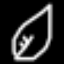
Label: leaf